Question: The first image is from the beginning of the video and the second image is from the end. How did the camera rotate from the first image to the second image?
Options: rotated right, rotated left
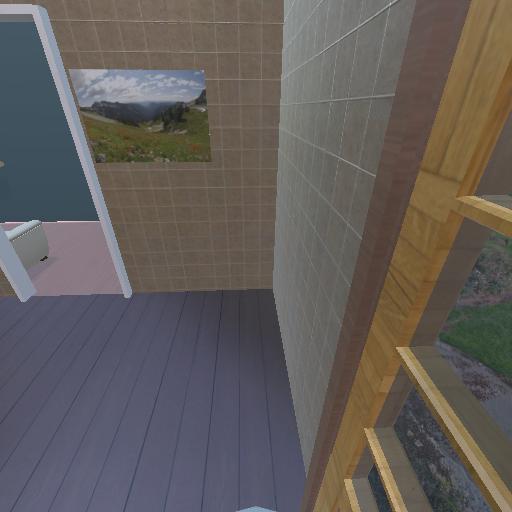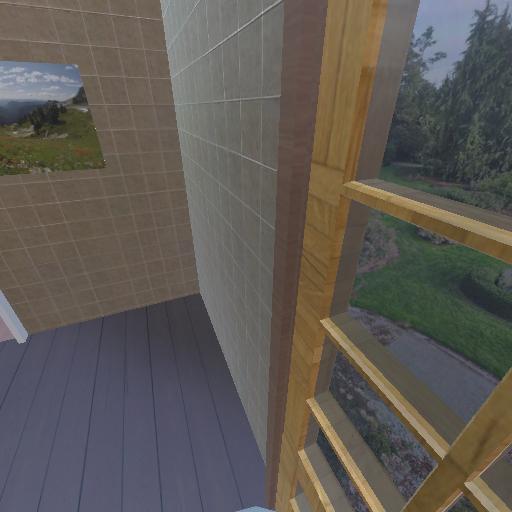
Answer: rotated right